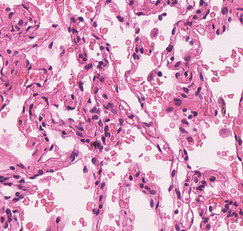
Tumor epithelial tissue: no
Tumor-associated stroma tissue: no
Normal tissue: yes